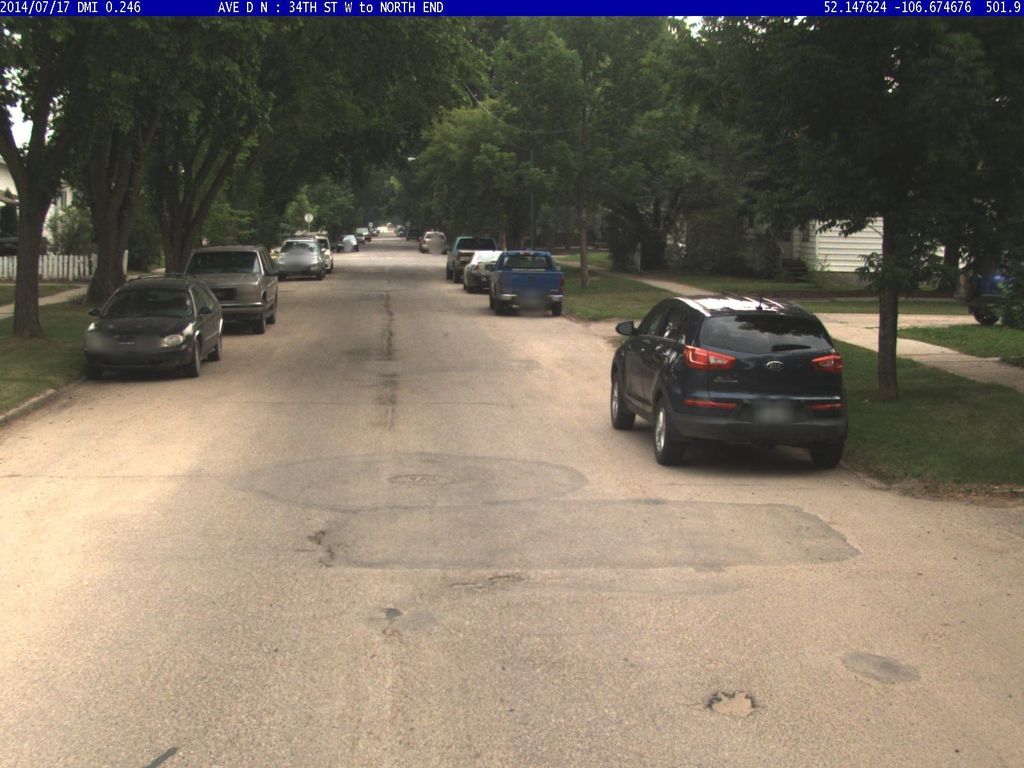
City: saskatoon